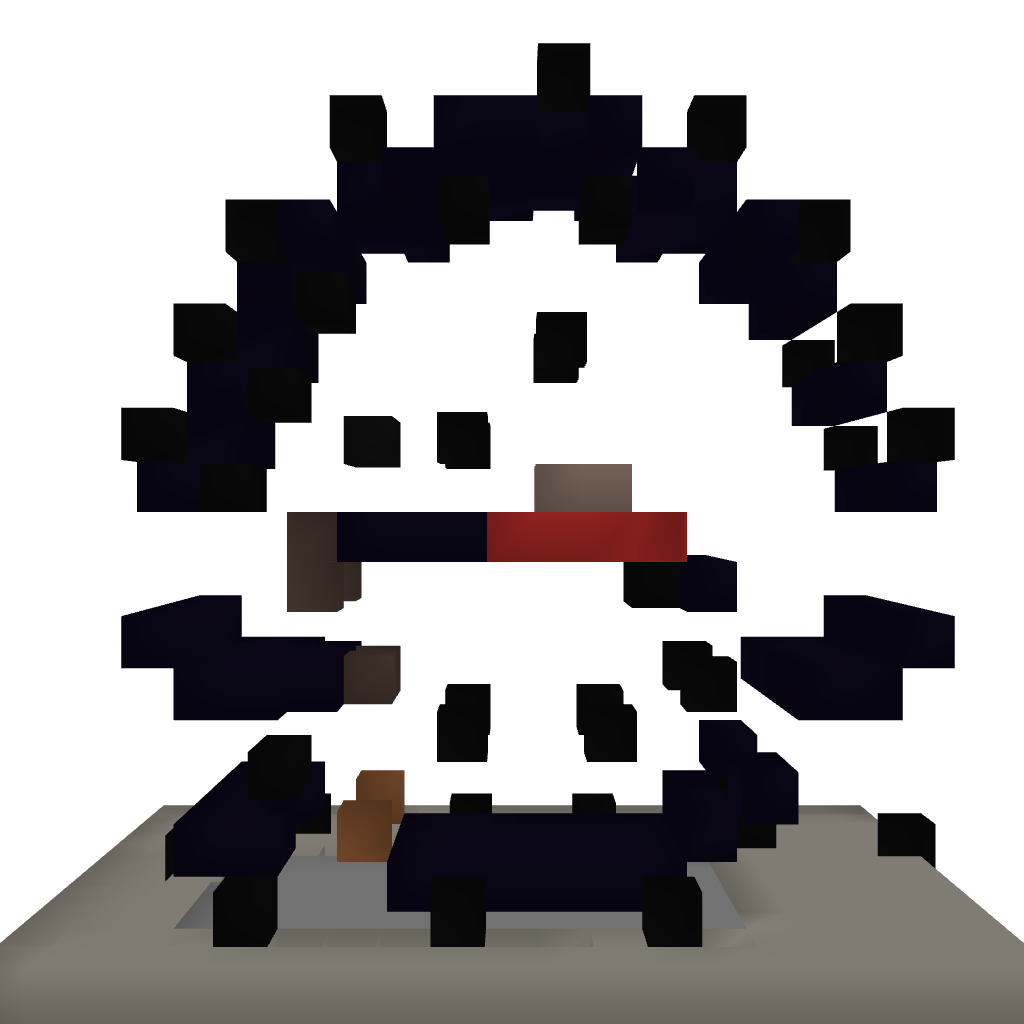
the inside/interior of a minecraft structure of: MB3 Mushroom house